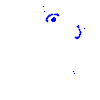
Particle: electron